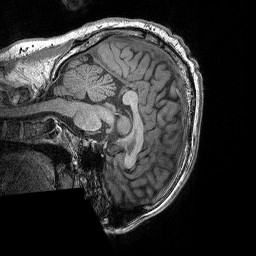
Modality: T1w
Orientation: sagittal
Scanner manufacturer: siemens
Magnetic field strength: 3 T
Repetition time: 2.3 s
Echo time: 0.00298 s